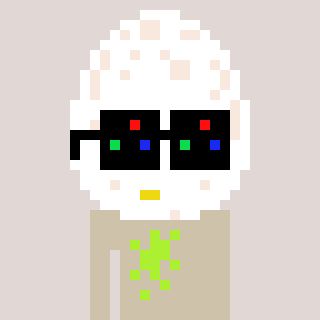
a pixel art character with square black sunglasses, a egg-shaped head and a bege-colored body on a warm background